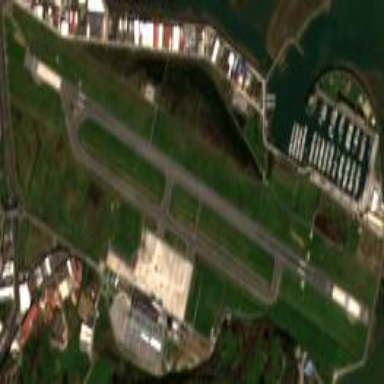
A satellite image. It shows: International aerodrome.